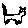
Label: cat